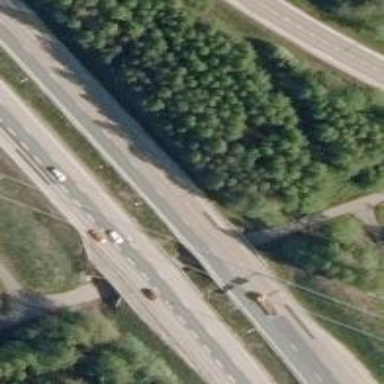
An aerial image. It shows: Trunk highway bridge with asphalt surface.